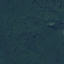
Land use / land cover: Forest